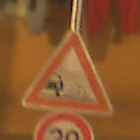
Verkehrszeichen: SplittSchotter
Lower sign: Geschwindigkeit30
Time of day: Night
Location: Outdoor (Urban)
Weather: Clear
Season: NotSpecified
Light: Artificial